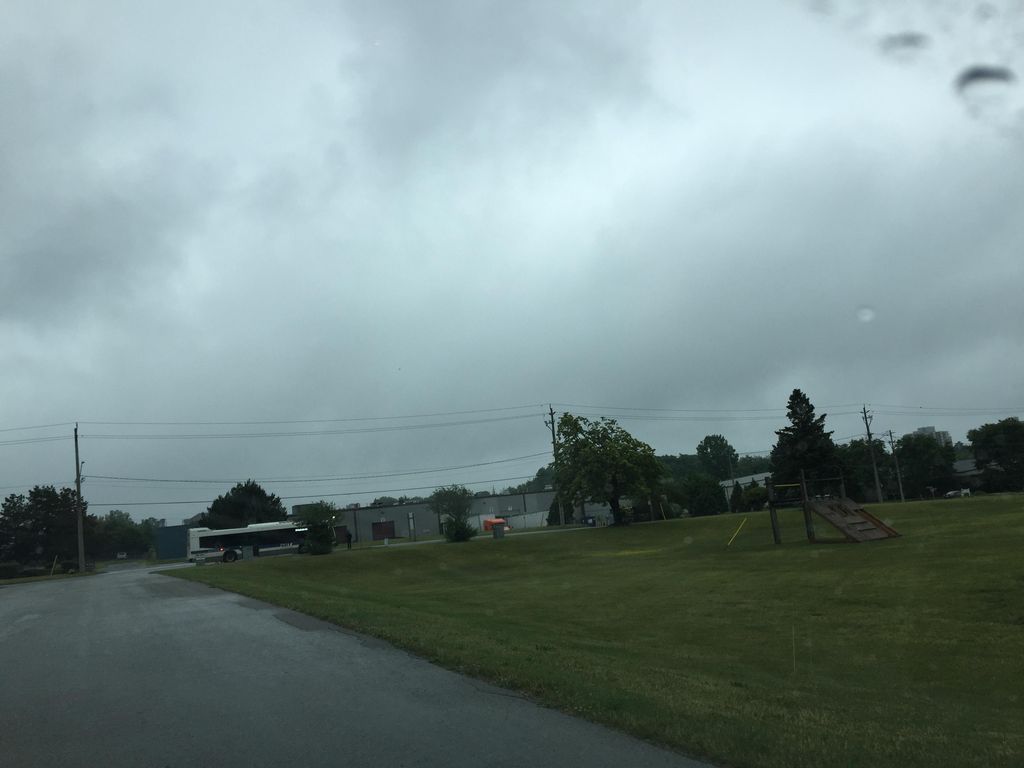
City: kitchener-waterloo